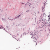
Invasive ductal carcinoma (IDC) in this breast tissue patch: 0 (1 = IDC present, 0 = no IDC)